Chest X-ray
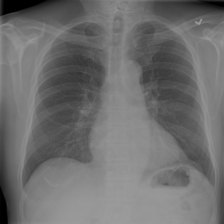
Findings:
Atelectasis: negative
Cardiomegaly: negative
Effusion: negative
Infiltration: negative
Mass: negative
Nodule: negative
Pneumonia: negative
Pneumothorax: negative
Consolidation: negative
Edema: negative
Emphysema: negative
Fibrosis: negative
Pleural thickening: negative
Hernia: negative